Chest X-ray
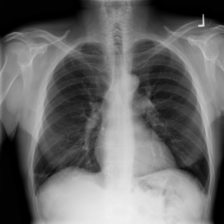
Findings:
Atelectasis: positive
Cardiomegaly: negative
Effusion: negative
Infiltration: negative
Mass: negative
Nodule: negative
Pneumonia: negative
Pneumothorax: negative
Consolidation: negative
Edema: negative
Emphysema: negative
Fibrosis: negative
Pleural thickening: negative
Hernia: negative